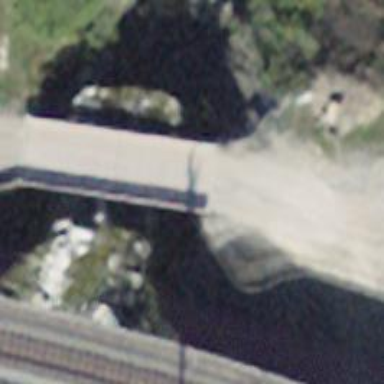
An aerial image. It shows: Asphalt track on bridge with Grade 1 track type.